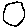
Label: circle